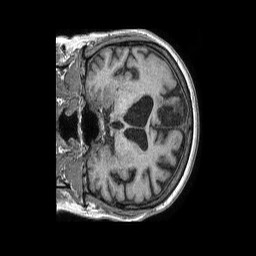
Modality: T1w
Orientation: coronal
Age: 47
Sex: female
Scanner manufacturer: philips
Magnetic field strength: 1.5 T
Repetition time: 0.007877 s
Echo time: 0.003678 s